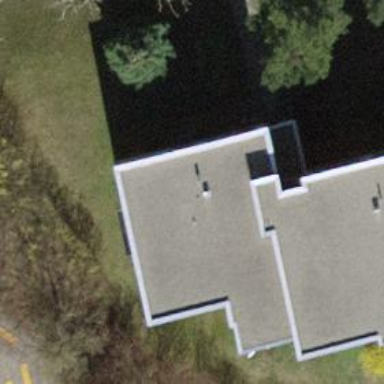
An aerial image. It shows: Building with flat roof.